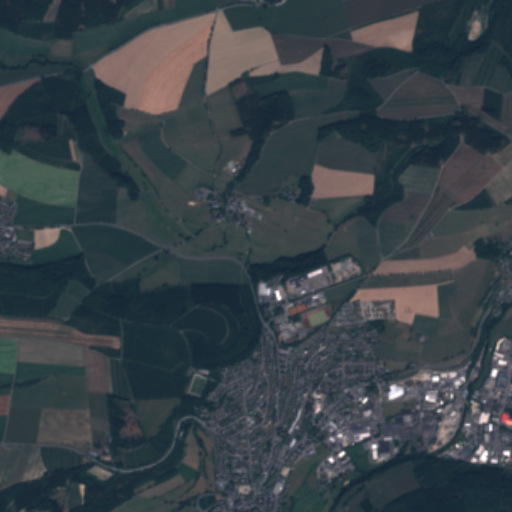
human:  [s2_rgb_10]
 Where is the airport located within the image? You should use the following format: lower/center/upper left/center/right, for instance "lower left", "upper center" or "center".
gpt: The airport is located in the lower left of the image.
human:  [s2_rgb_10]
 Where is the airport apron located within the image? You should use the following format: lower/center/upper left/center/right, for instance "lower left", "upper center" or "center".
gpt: The airport apron is located in the center left of the image.
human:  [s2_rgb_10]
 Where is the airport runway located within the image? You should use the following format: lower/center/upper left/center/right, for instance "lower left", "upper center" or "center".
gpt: The airport runway is located in the center left of the image.
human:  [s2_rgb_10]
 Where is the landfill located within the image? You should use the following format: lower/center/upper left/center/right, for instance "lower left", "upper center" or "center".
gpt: The landfill is located in the upper right of the image.
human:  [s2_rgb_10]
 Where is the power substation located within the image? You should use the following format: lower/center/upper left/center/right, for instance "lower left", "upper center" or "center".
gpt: The power substation is located in the lower right of the image.
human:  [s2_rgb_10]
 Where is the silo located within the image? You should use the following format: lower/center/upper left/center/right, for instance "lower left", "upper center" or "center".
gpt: The silo is located in the upper left of the image.
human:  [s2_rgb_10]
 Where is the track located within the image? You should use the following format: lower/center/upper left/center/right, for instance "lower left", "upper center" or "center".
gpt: The track is located in the upper center of the image.
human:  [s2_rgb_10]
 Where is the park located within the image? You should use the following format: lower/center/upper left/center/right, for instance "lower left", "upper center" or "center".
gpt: There is no park in the image.